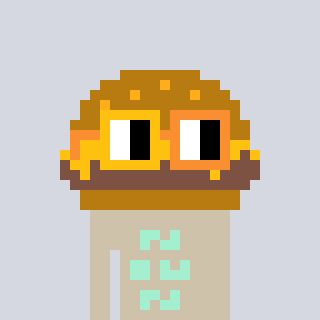
a pixel art character with square yellow and orange glasses, a burger-shaped head and a bege-colored body on a cool background